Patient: sex M, age 34
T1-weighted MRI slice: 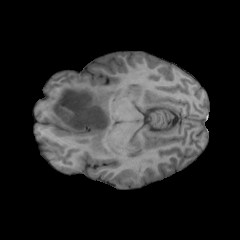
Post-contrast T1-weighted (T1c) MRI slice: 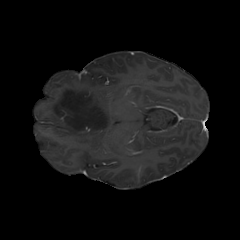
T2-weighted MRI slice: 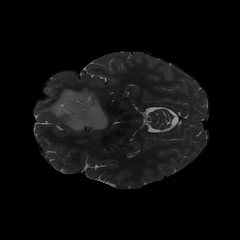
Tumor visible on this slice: yes
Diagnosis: Astrocytoma, IDH-mutant
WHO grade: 2